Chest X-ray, PA view. Patient: 56 years old, sex M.
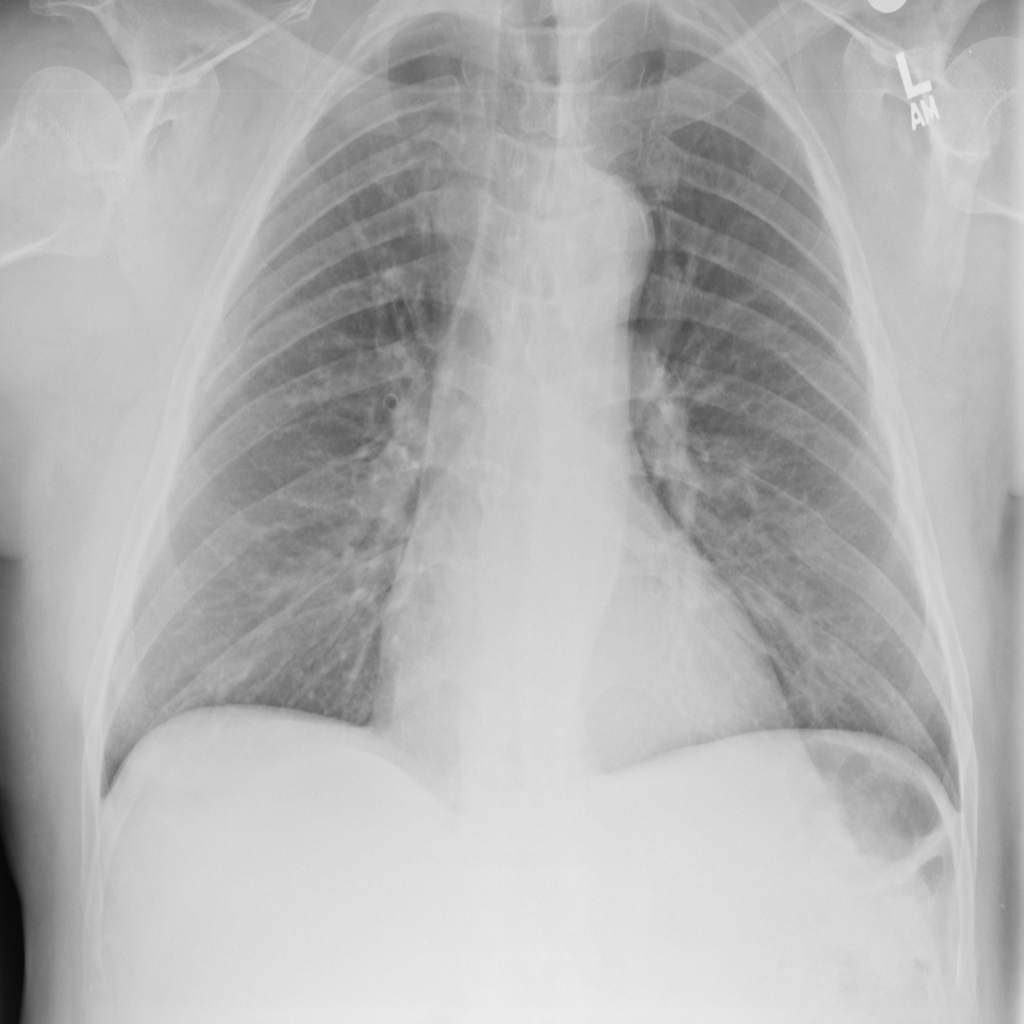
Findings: No Finding